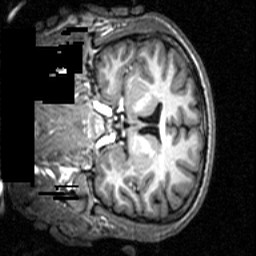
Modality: T1w
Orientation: coronal
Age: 22
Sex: male
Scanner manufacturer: siemens
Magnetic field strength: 2.894 T
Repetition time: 2.3 s
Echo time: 0.0021 s